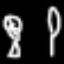
Label: leaf